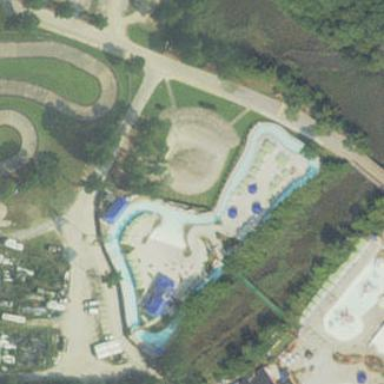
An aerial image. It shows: Canal featuring water slide attraction.